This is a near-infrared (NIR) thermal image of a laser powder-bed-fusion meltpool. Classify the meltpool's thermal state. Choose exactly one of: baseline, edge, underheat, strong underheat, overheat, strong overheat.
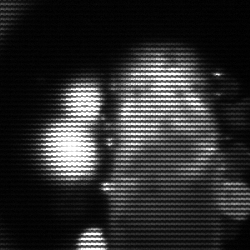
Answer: strong underheat